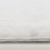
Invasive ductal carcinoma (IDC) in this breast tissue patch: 0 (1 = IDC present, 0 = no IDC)